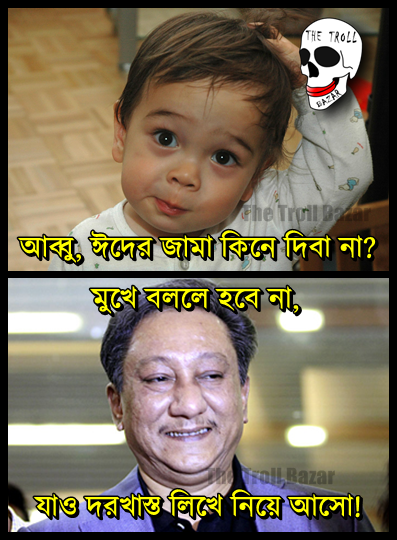
Caption: আব্বু, ঈদের জামা কিনে দিবা না? মুখে বললে হবে না, যাও দরখাস্ত নিয়ে আসো!
Label: non-hate